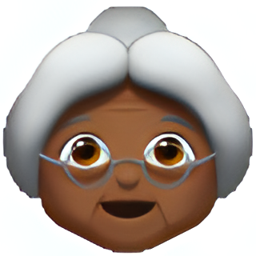
Name: older woman
Emoji: 👵🏾
Group: People & Body
Sub-group: person